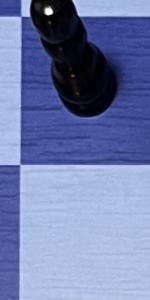
Label: Empty